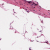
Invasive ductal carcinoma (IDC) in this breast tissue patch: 0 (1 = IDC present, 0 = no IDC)